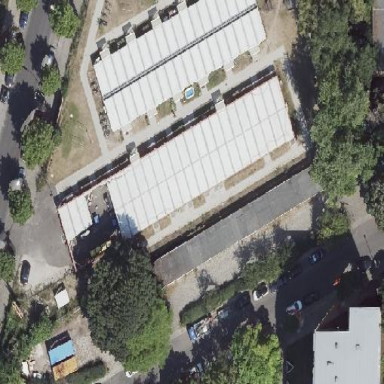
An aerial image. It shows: Group of garages.